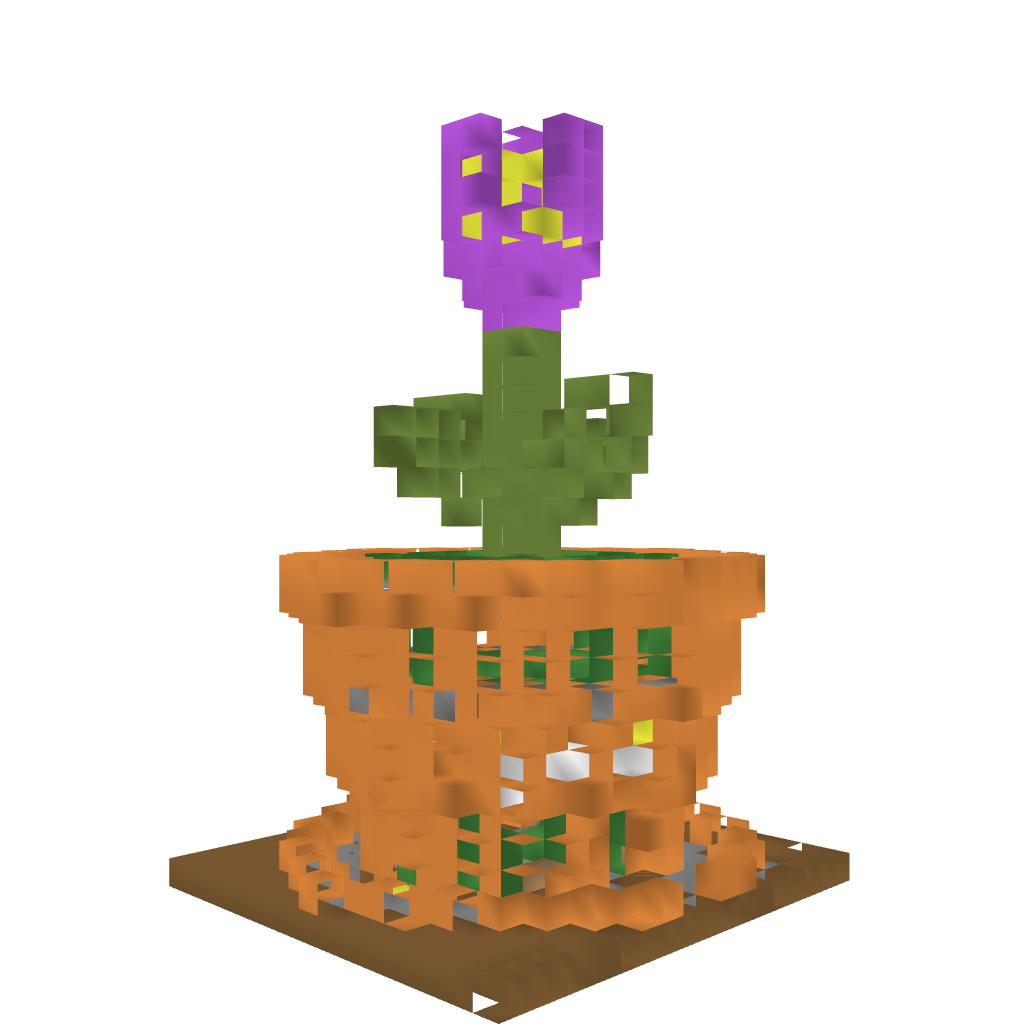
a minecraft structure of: Flower Pot Shop bad low quality